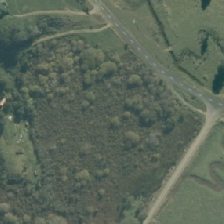
Land cover: herbaceous_freshwater_vege